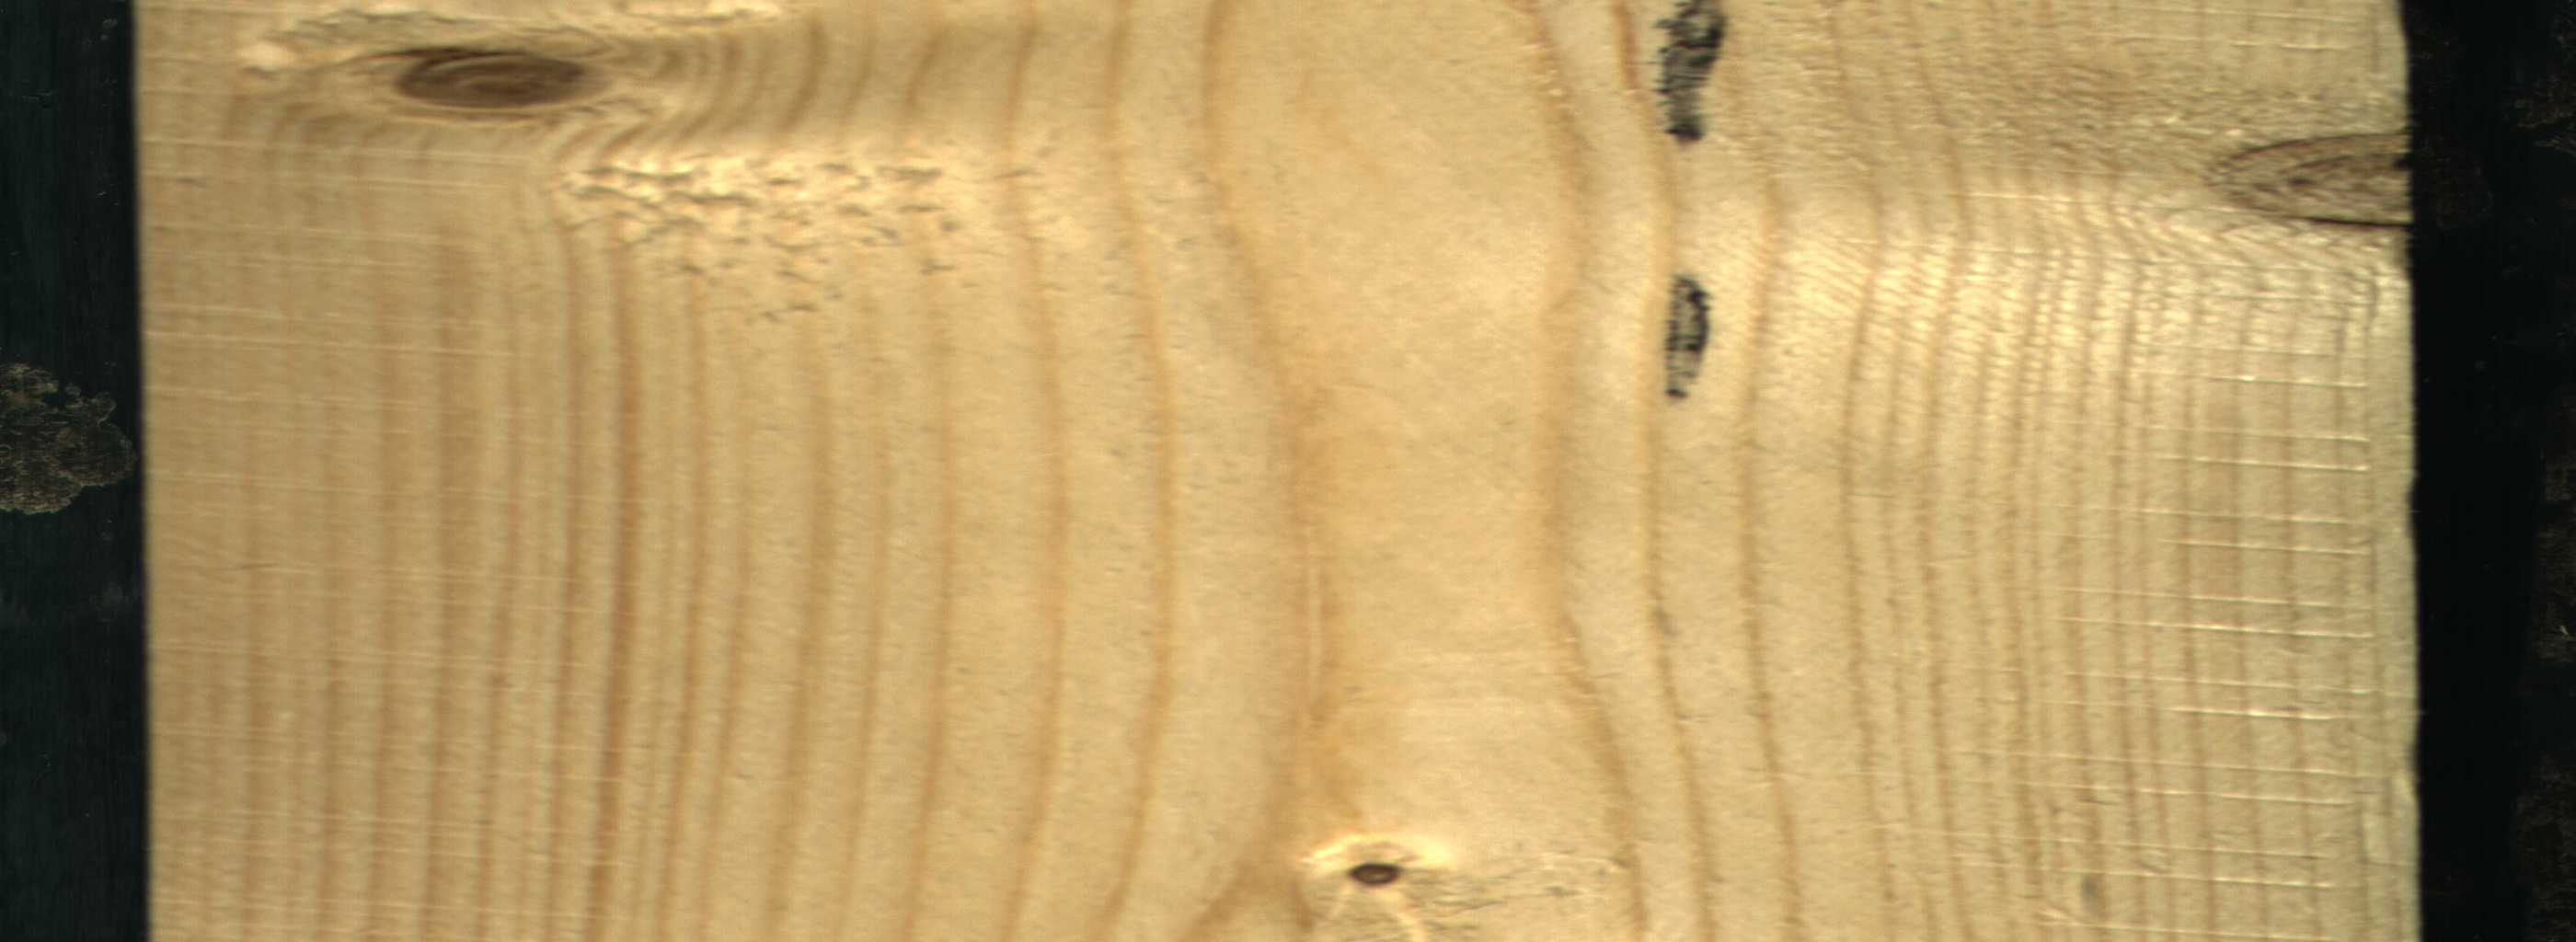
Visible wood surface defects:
Dead_Knot
Live_Knot
Live_Knot